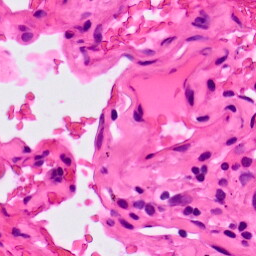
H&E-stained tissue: Lung